【题型】解答题　【知识点】平面几何　【难度】medium
已知 \(AP\) 是半圆 \(O\) 的直径，点 \(C\) 是半圆 \(O\) 上的一个动点（不与点 \(A\)、\(P\) 重合），连接 \(AC\)，以直线 \(AC\) 为对称轴翻折 \(AO\)，将点 \(O\) 的对称点记为 \(O_1\)，射线 \(AO_1\) 交半圆 \(O\) 于点 \(B\)，连接 \(OC\)。

(1) 如图，当点 \(B\) 与点 \(O_1\) 重合时，求证：\(\overset{\frown}{AB} = \overset{\frown}{BC}\)。

(2) 过点 \(C\) 作射线 \(AO_1\) 的垂线，垂足为 \(E\)，连接 \(OE\) 交 \(AC\) 于 \(F\)。当 \(AO = 5\)，\(O_1B = 1\) 时，求 \(\dfrac{CF}{AF}\) 的值。
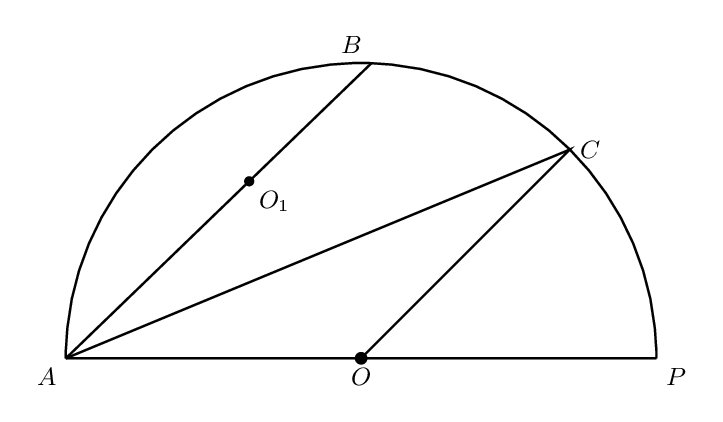
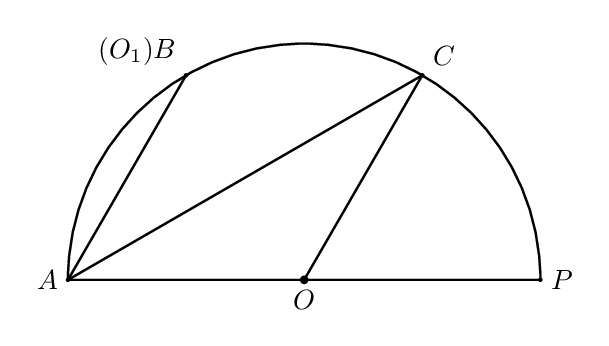
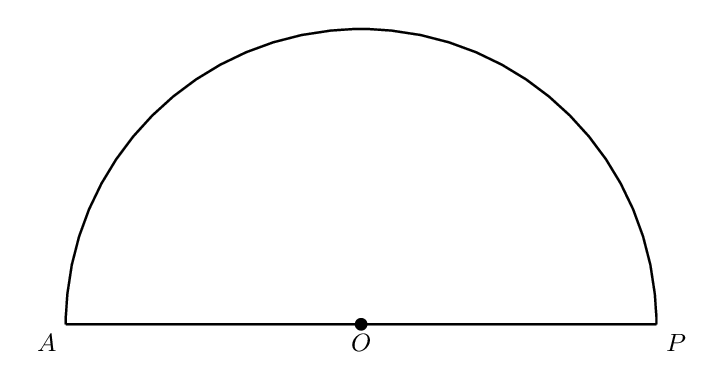
【解答】
\textbf{【详解】}
(1) 解：\(\because\) 点 \(O_1\) 与点 \(O\) 关于直线 \(AC\) 对称，
\[\therefore \angle OAC = \angle O_1AC.\]
在半圆 \(O\) 中，
\[\because OA = OC,\]
\[\therefore \angle OAC = \angle C.\]
\[\therefore \angle C = \angle O_1AC,\]
\[\therefore O_1A \parallel OC,\]
即 \(AB \parallel OC\)；

如图，连接 \(OB\)。

\(\because\) 点 \(O_1\) 与点 \(O\) 关于直线 \(AC\) 对称，\(AC \perp OO_1\)，
由点 \(O_1\) 与点 \(B\) 重合，可得 \(AC \perp OB\)。
\(\because\) 点 \(O\) 是圆心，\(AC \perp OB\)，
\[\therefore \overset{\frown}{AB} = \overset{\frown}{CB};\]

---

(2) 解：连接 \(PB\) 交 \(OC\) 于点 \(G\)，

当点 \(O_1\) 在 \(\odot O\) 内时，如图，

\(\because AP\) 是 \(\odot O\) 的直径，
\[\therefore \angle ABP = 90^\circ,\]
\[\therefore \angle GBE = 90^\circ.\]
\(\because \angle PAC = \angle BAC\)，
\[\therefore \overset{\frown}{PC} = \overset{\frown}{BC},\]
\[\therefore OC \perp PB,\ PG = BG.\]
\(\because AP = d = 10\)，
\[\therefore O_1A = OA = OP = OC = 5,\]
\[\therefore OG = \dfrac{1}{2}AB,\]
\(\because CE \perp AO_1\)，
\[\therefore \angle GBE = \angle BEC = \angle BGC = 90^\circ,\]
\(\therefore\) 四边形 \(BECG\) 是矩形，

则 \(AB = O_1A + O_1B = 5 + 1 = 6\)，
\[\therefore OG = \dfrac{1}{2}AB = 3,\]
\[\therefore BE = CG = OC - OG = 5 - 3 = 2,\]
\[\therefore EA = BE + AB = 2 + 6 = 8,\]
\(\because OC \parallel EA\)，
\[\therefore \triangle COF \backsim \triangle AEF,\]
\[\therefore \dfrac{CF}{AF} = \dfrac{OC}{EA} = \dfrac{5}{8};\]

---

当点 \(O_1\) 在 \(\odot O\) 外时，如图，

则 \(AB = O_1A - O_1B = 5 - 1 = 4\)，
\[\therefore OG = \dfrac{1}{2}AB = 2,\]
\[\therefore BE = CG = OC - OG = 5 - 2 = 3,\]
\[\therefore EA = BE + AB = 3 + 4 = 7,\]
\[\therefore \dfrac{CF}{AF} = \dfrac{OC}{EA} = \dfrac{5}{7},\]

综上所述，\(\dfrac{CF}{AF}\) 的值为 \(\boldsymbol{\dfrac{5}{8}}\) 或 \(\boldsymbol{\dfrac{5}{7}}\)。
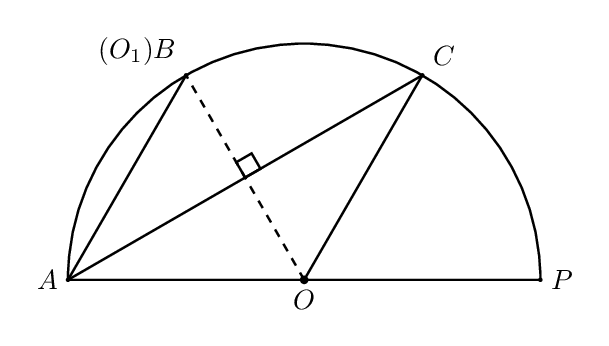
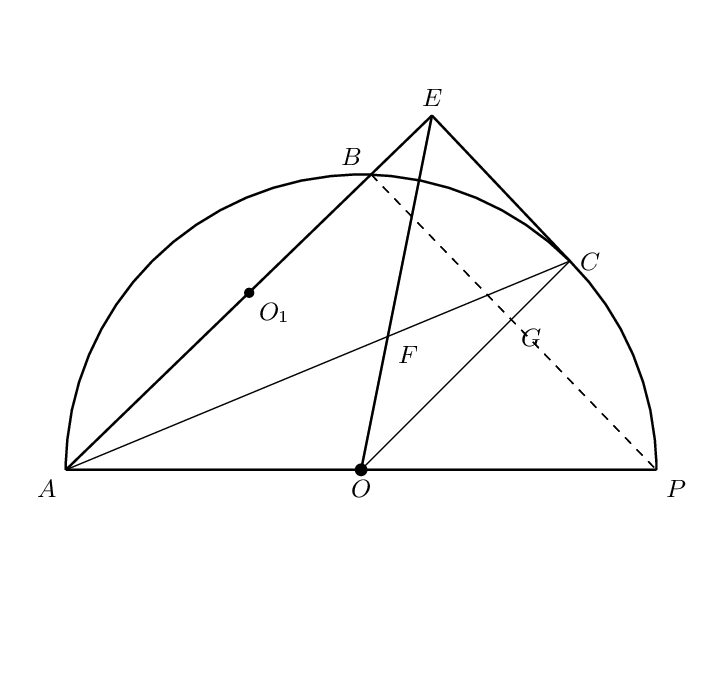
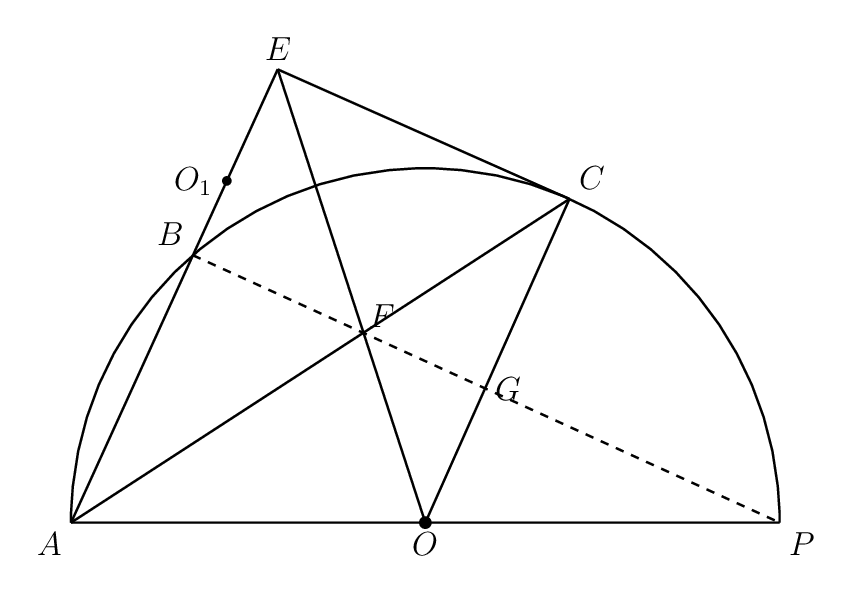